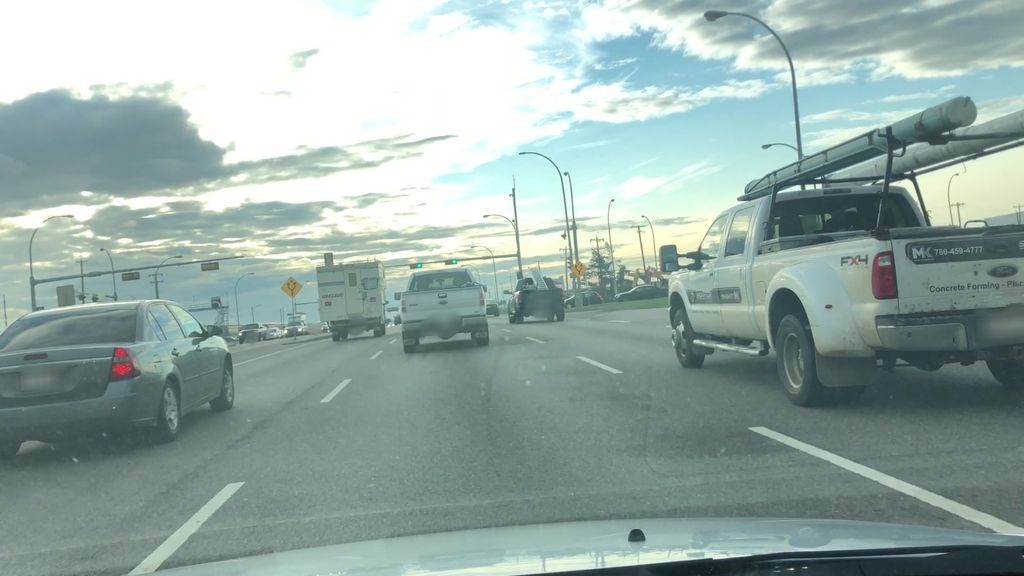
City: edmonton